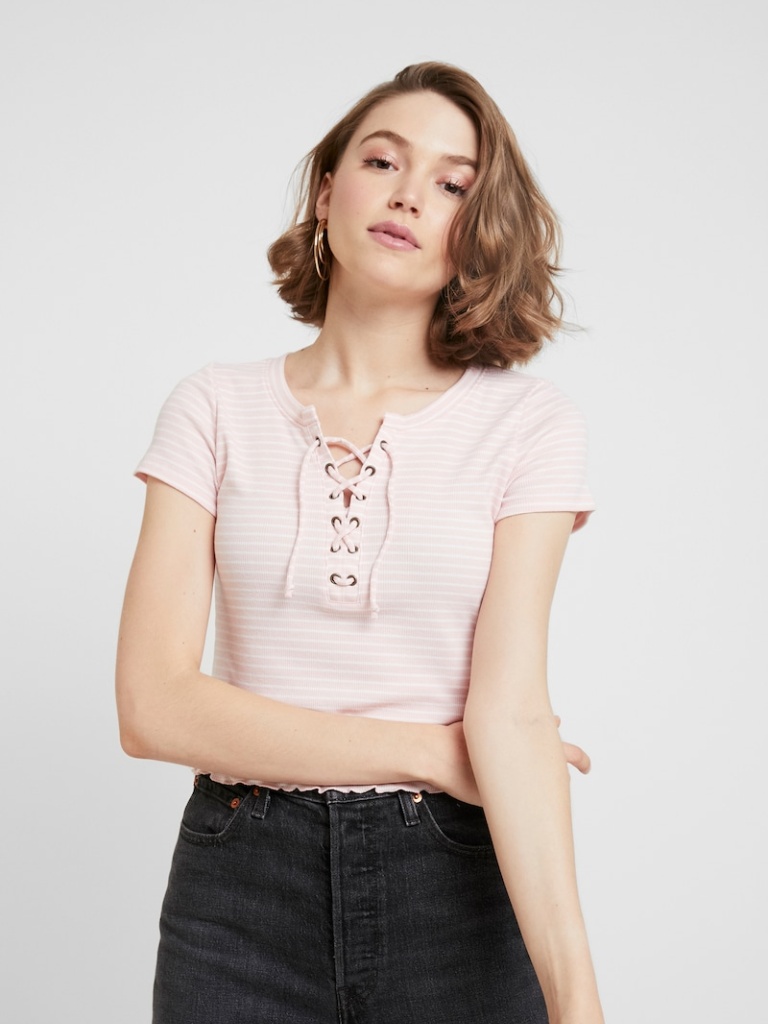
cotton tight short sleeve cropped length Fully Tucked in crew t-shirt